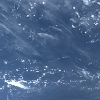
Label: water